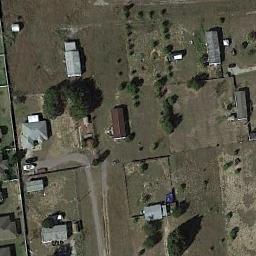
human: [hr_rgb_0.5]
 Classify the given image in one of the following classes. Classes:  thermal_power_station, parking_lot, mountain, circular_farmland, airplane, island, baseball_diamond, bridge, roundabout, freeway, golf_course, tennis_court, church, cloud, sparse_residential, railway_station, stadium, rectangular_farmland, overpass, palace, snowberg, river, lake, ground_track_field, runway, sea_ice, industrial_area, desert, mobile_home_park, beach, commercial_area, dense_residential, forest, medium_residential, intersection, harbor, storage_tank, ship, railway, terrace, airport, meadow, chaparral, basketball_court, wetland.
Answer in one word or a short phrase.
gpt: medium_residential